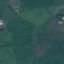
Land use / land cover: Pasture